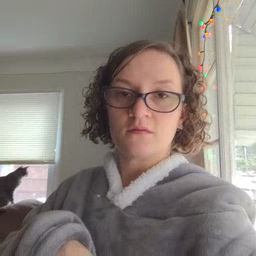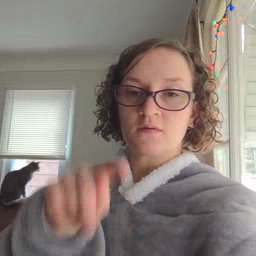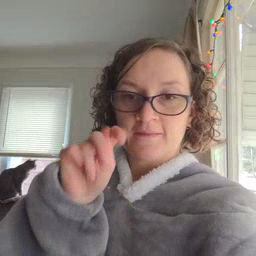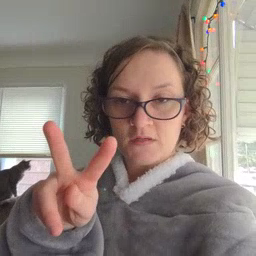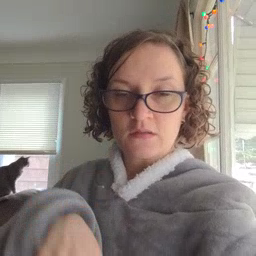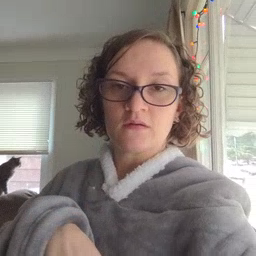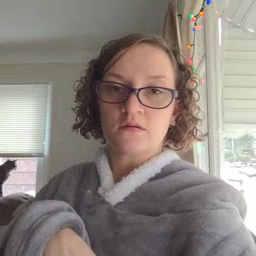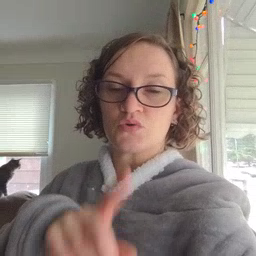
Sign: TV